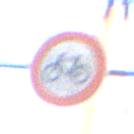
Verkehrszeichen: VerbotRadverkehr
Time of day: SunriseSunset
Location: Outdoor (Urban)
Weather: Clear
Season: NotSpecified
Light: Natural